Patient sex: M
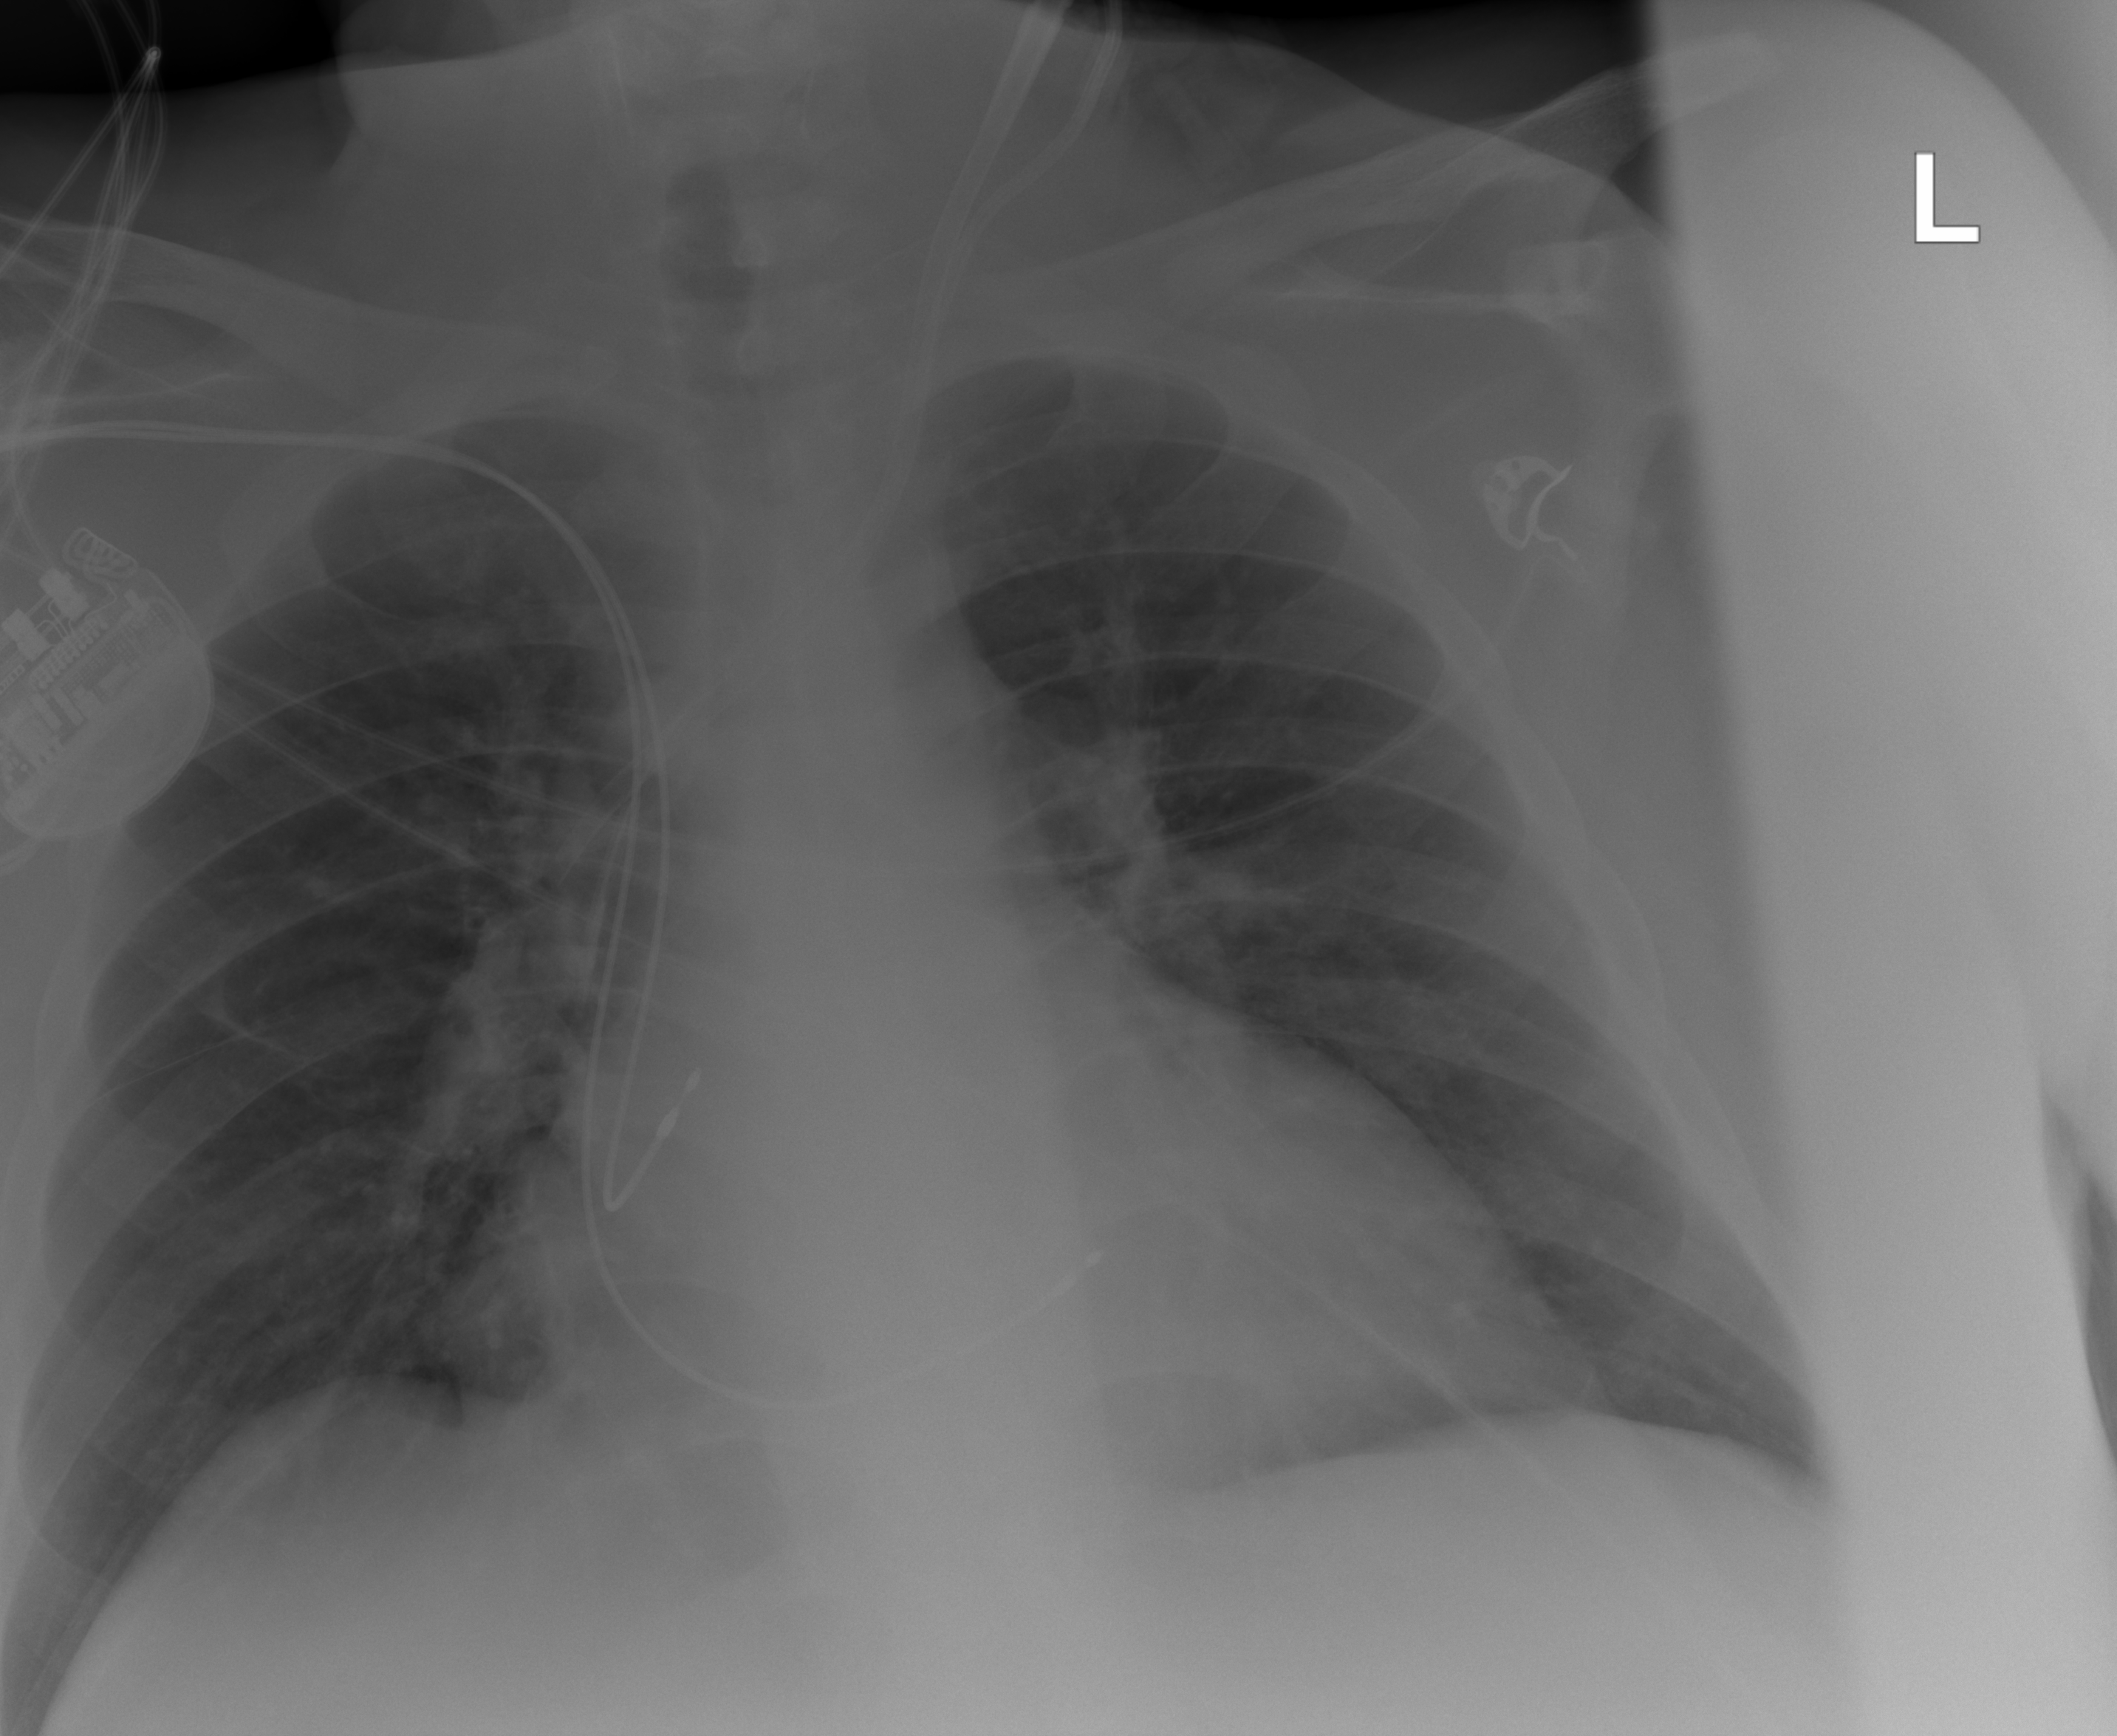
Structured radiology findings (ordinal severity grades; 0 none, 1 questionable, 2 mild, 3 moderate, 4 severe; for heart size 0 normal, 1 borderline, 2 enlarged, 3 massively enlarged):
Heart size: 0
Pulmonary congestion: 0
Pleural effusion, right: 0
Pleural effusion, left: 0
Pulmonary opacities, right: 0
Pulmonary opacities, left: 0
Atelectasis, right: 2
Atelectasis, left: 0